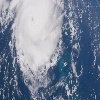
Label: cloud